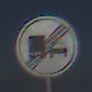
Verkehrszeichen: EndeUeberholverbotKraftfahrzeuge
Umgebung: Outdoor, Nature
Tageszeit: MorningAfternoon
Wetter: PartlyCloudy
Licht: Natural
Jahreszeit: NotSpecified
Kontrast: HighContrast